問題: ∠BAC=60°である三角形ABCがあり、辺AB上に点Dを、辺AC上に点Eを、BD=DE=ECを満たすようにとったところ、∠BDE=2∠ECB、∠DEC=2∠CBDが成立しており、三角形ADEの面積は2、四角形BCEDの面積は7でした。このとき、三角形ADEの周長の二乗はいくつですか。
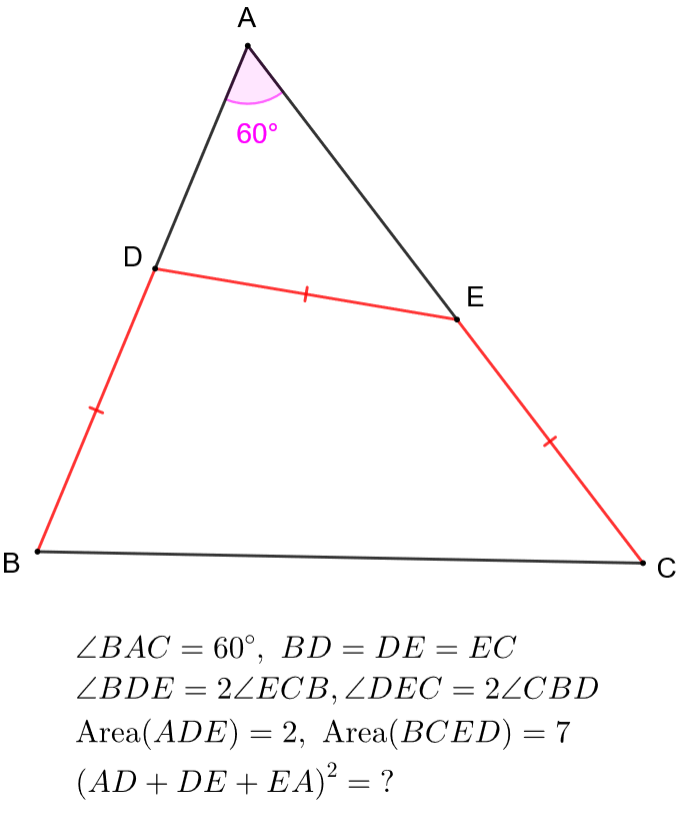
解答: △ADE≡△FDE≡△GCEとなる点F、Gおよび直線BCに関して点Aと対称な点Hを考える。このとき三角形FHGは正三角形であり、その一辺は三角形ADEの周長に等しい。三角形FHGの面積は20であるから、解答は80/(√3)。
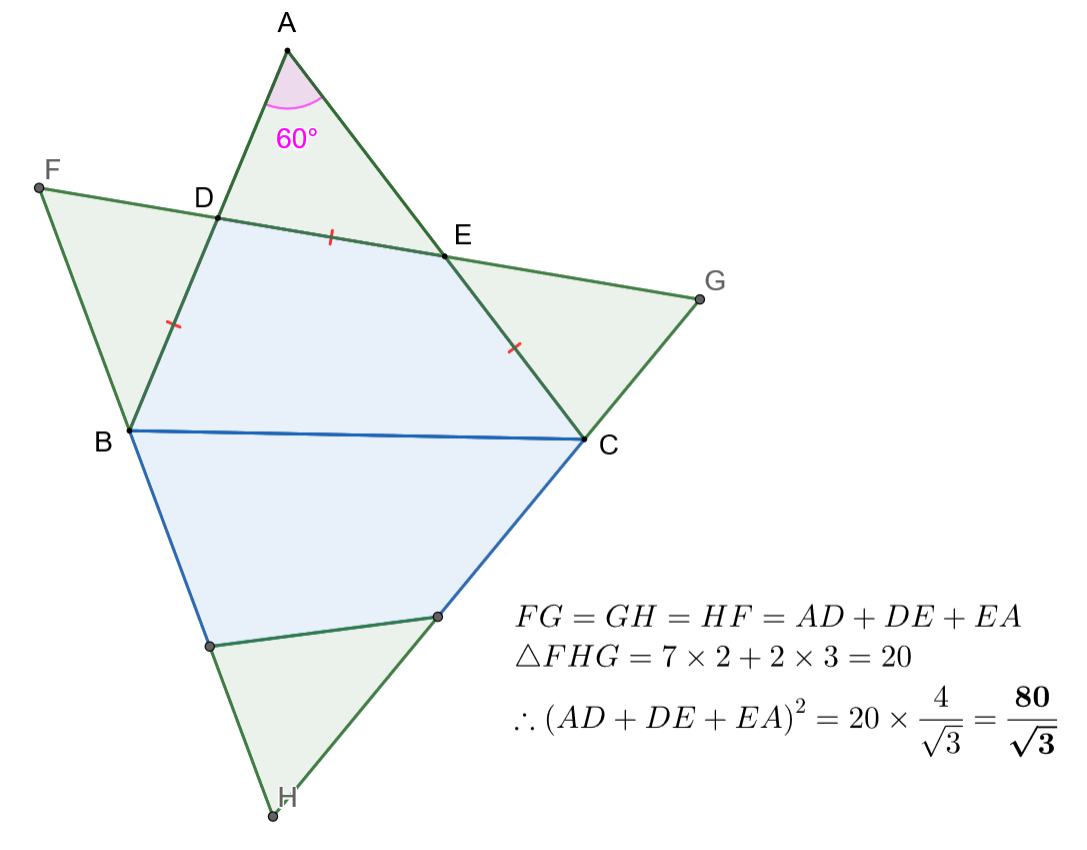
答え: 80/(√3)
タグ: 正三角形